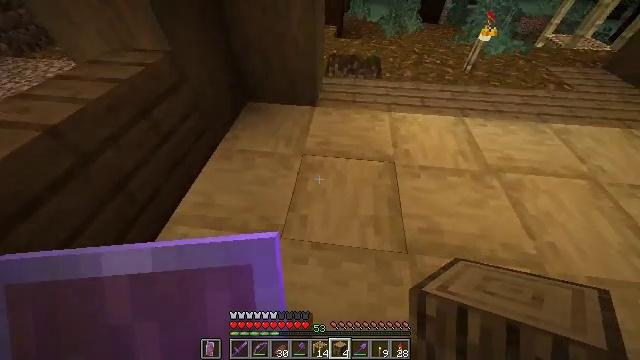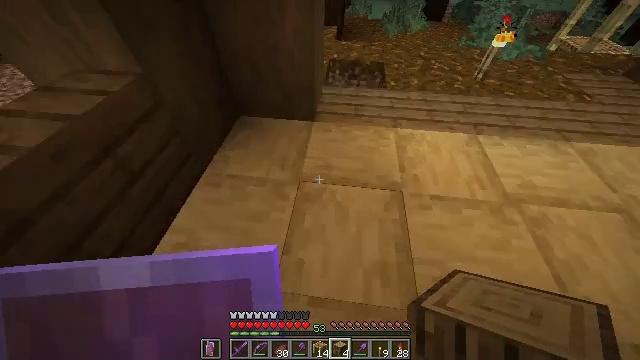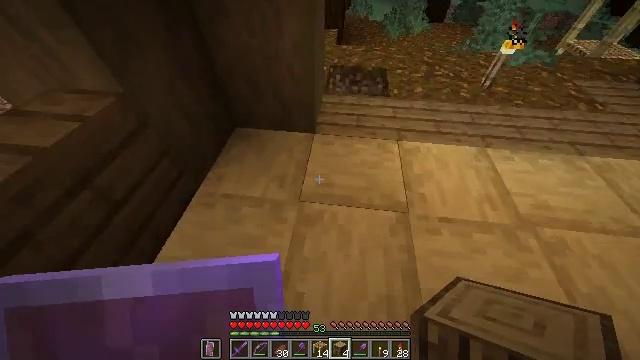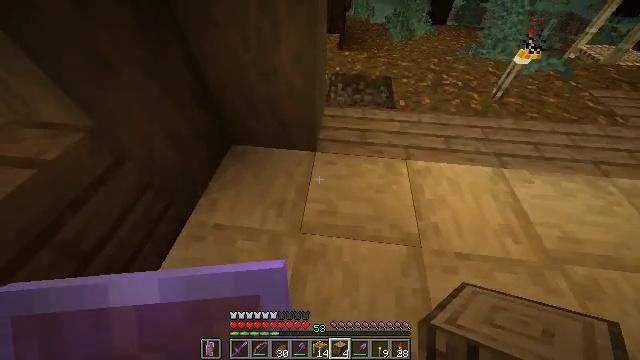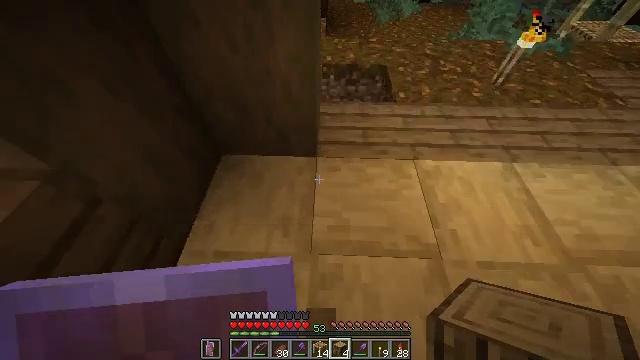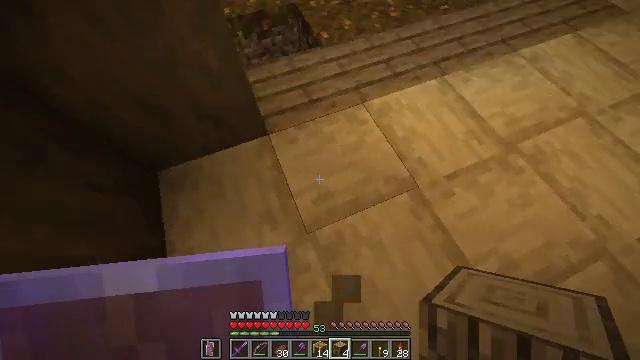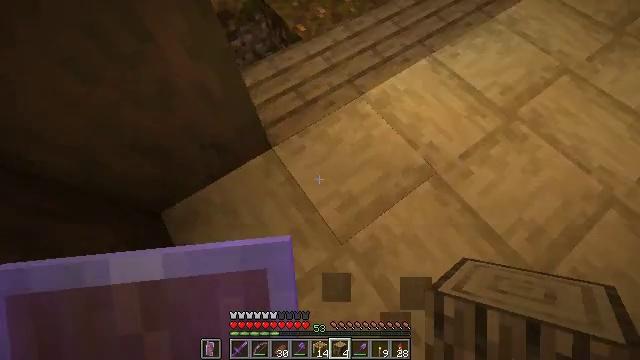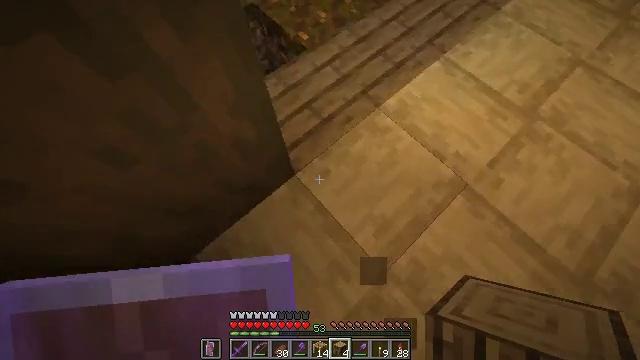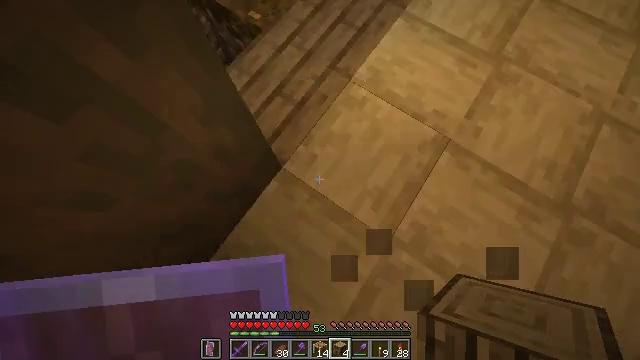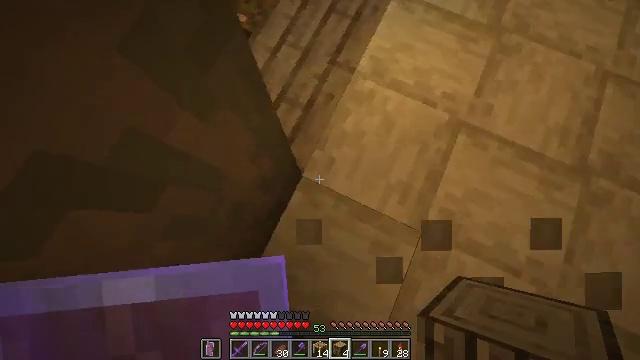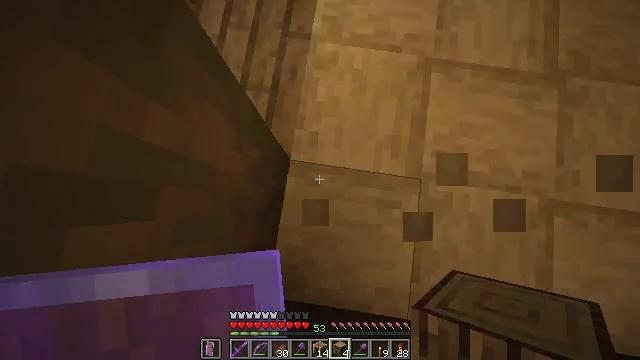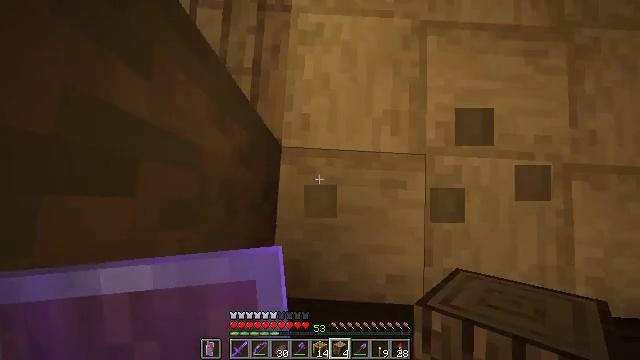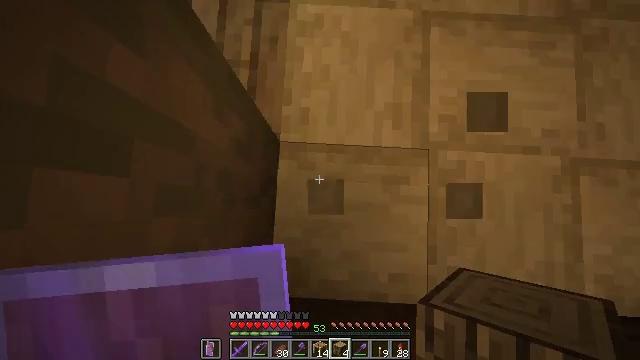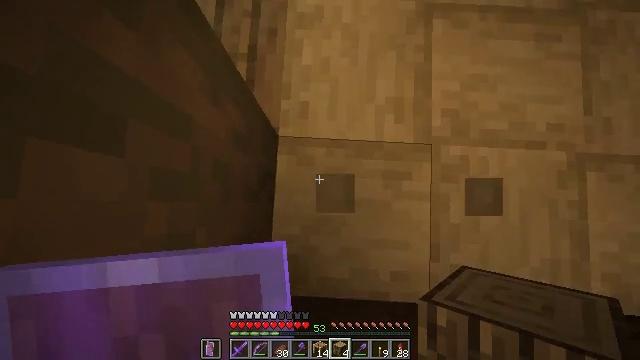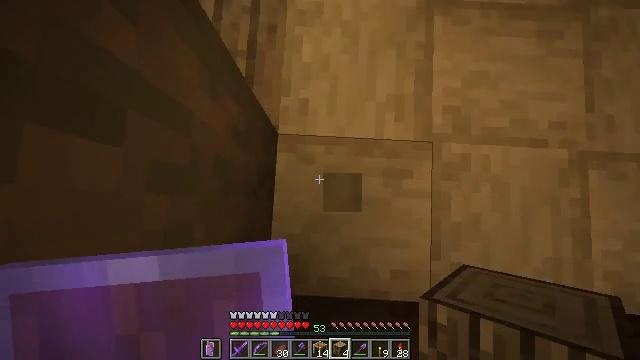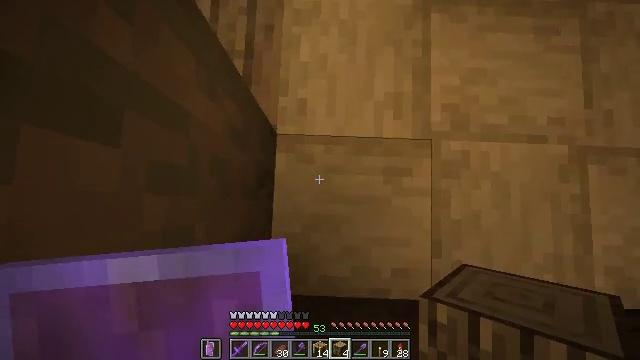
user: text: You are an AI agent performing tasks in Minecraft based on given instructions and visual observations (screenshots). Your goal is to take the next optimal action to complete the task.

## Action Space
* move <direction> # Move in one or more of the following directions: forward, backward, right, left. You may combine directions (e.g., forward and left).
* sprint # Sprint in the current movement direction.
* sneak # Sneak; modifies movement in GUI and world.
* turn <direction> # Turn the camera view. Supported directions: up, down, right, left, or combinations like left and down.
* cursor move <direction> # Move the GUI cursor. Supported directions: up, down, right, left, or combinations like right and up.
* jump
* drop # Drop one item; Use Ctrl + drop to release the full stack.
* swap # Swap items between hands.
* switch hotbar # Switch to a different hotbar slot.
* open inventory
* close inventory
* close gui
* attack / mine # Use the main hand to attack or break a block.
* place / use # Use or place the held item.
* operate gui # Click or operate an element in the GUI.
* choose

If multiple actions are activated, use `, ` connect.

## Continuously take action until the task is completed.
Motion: motion action
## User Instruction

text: Chop down the stripped oak log.
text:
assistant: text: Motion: move forward, sprint
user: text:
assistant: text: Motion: move forward, sprint
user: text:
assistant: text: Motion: move forward and move left, sprint
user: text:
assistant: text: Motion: move forward and move left, sprint, turn right and down
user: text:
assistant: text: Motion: move forward and move left, sprint, turn right and down
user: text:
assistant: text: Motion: move forward and move left, sprint, turn right and down
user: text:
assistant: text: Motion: move forward and move left, sprint, turn right and down
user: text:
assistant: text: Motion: move forward and move left, turn right and down
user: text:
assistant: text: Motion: move left, turn right and down
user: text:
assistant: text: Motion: move left, turn right and down
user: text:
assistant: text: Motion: move left, turn right and down
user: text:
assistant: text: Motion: no_op
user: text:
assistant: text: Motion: no_op
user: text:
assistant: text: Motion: no_op
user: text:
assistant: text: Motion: no_op
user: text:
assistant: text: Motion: move back, turn right and up
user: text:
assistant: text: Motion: move back, turn right
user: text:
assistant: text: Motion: move back, turn right
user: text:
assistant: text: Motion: no_op
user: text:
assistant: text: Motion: no_op
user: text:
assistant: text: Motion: no_op
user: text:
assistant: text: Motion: no_op
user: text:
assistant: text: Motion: no_op
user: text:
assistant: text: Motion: no_op
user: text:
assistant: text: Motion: no_op
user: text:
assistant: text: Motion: no_op
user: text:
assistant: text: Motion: no_op
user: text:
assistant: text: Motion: no_op
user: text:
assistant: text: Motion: no_op
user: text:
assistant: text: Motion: no_op